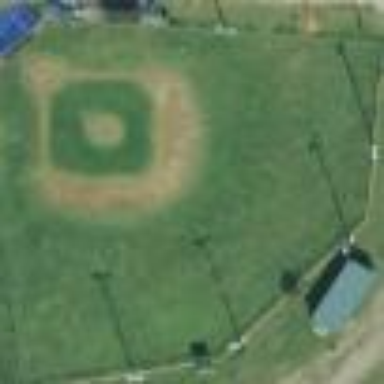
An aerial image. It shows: Baseball pitch for leisure land activities.